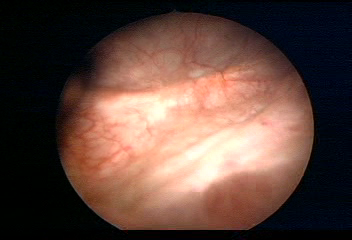
Modality: WLC
Class: Normal mucosa
Bladder cancer association: No